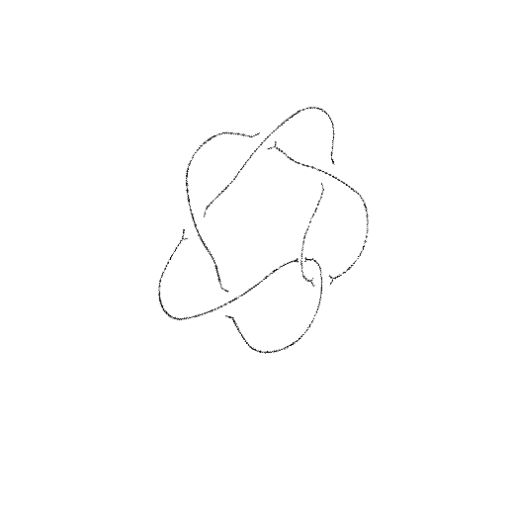
Crossing number: 6